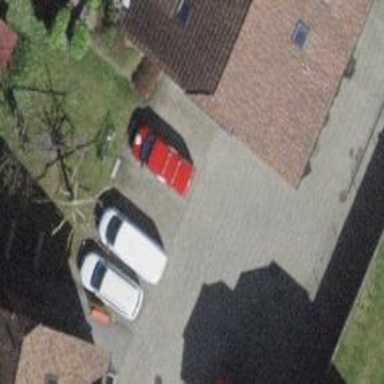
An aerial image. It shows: Street-side parking area.